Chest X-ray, PA view. Patient: 58 years old, sex M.
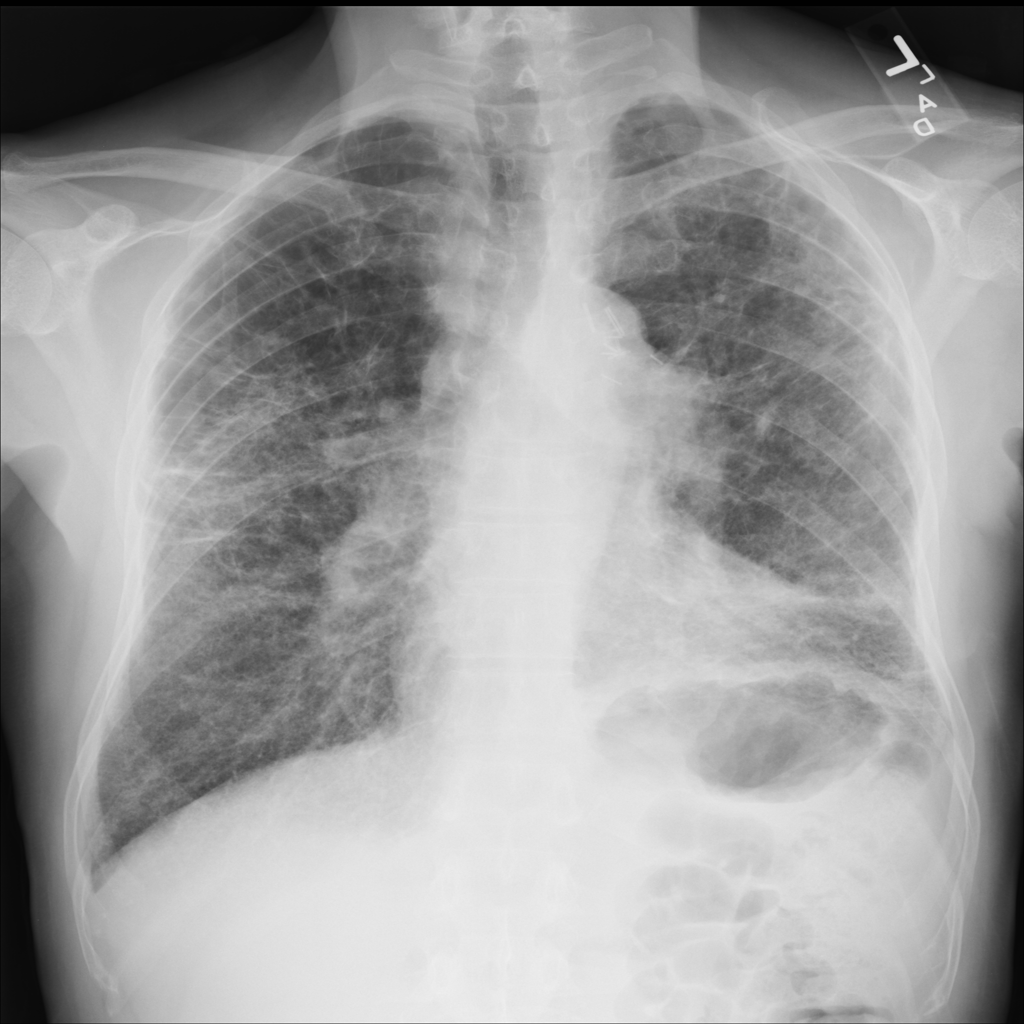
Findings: Fibrosis